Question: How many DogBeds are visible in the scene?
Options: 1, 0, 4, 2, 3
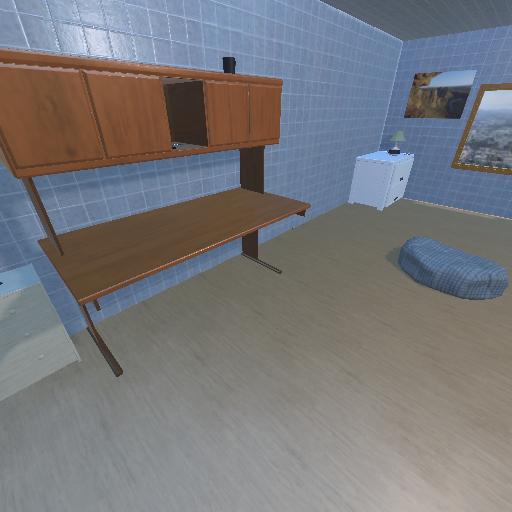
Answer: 1